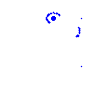
Particle: electron